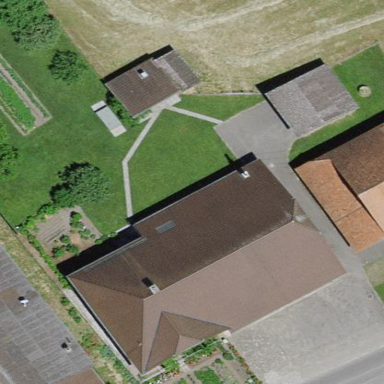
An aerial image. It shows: Farm building.